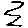
Label: zigzag